Interaction volume radius: 5 \u00c5
Interaction volume height: 20 \u00c5
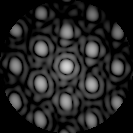
Disorder parameter: 0.1982